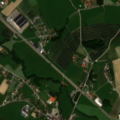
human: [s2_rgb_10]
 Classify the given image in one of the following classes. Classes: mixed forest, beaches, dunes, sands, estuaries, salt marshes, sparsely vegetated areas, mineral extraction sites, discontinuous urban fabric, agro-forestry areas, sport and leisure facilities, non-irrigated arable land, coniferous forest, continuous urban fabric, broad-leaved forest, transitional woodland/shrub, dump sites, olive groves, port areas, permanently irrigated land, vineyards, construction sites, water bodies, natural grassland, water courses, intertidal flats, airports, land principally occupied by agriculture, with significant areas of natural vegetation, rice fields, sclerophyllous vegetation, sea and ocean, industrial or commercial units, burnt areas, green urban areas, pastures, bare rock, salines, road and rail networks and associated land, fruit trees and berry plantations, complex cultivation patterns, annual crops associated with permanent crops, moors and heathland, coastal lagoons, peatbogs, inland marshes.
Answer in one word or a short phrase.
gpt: discontinuous urban fabric, non-irrigated arable land, pastures, complex cultivation patterns